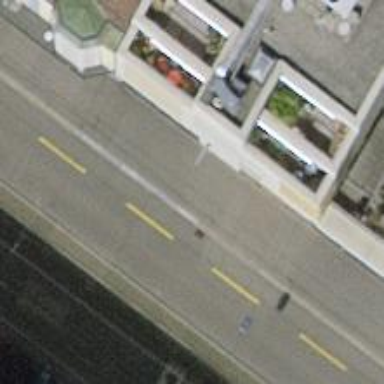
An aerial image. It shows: Parking entrance.